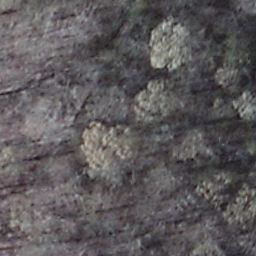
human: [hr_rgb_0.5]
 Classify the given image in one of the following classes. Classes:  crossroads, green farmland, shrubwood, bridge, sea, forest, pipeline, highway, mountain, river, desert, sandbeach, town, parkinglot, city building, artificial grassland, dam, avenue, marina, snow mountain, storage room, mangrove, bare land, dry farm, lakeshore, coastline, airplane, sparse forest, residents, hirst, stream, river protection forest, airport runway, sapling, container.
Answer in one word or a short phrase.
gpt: shrubwood